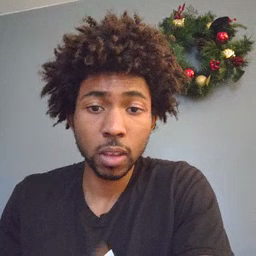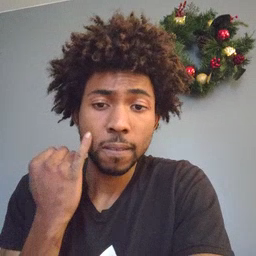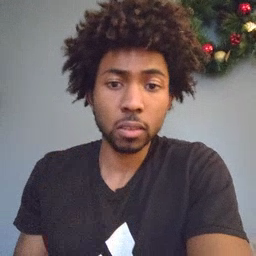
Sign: if